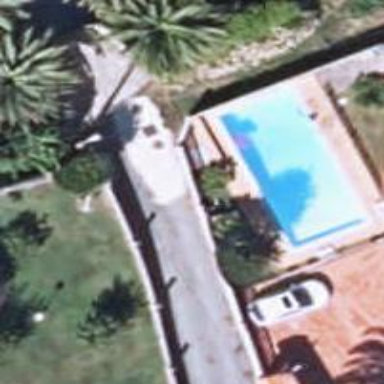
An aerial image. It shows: Swimming pool located in leisure land.